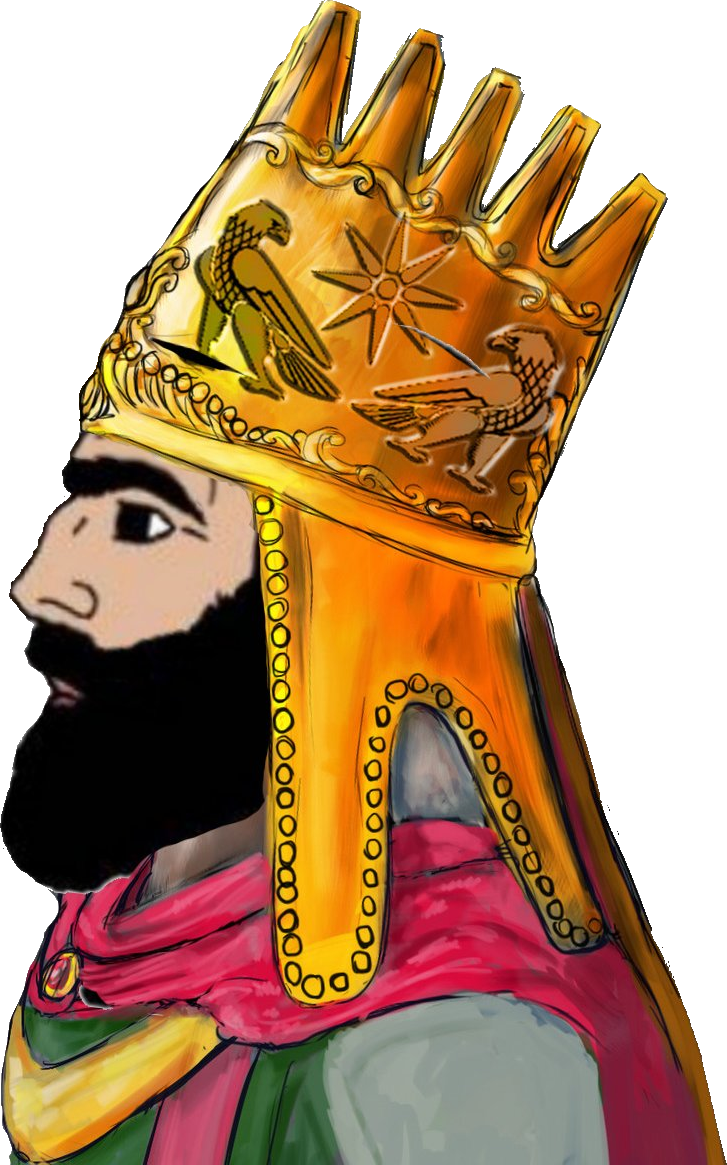
Label: 4_Yes_Chad